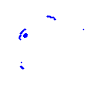
Particle: proton